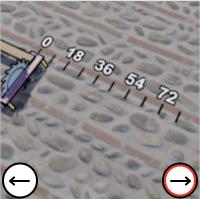
Task: length
Answer: 0
First scale value: 18.0